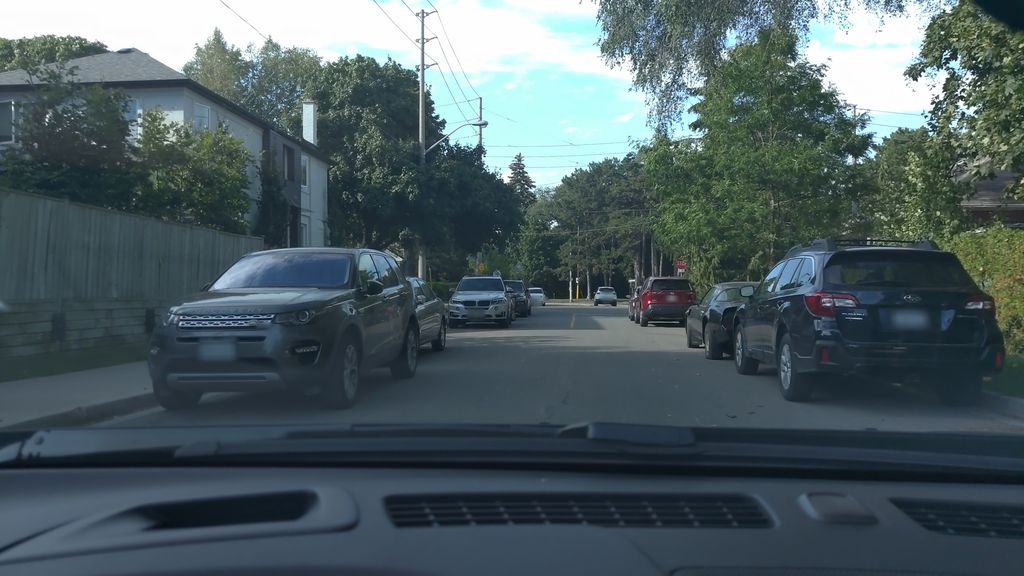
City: toronto